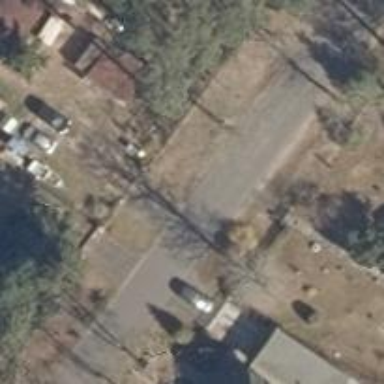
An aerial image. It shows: Driveway.